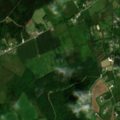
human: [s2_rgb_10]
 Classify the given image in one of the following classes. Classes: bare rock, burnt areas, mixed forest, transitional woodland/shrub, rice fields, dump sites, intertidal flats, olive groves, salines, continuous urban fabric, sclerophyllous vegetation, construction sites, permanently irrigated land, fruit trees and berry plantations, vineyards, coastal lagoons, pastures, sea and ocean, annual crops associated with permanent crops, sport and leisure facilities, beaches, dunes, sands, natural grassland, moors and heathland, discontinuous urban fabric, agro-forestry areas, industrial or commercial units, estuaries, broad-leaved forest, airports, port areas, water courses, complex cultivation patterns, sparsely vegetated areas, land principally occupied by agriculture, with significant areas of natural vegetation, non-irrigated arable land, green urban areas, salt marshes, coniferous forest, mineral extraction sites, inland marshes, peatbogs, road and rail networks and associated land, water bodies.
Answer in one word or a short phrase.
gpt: pastures, coniferous forest